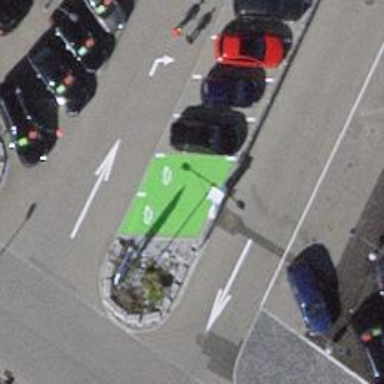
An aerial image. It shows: Charging station.